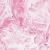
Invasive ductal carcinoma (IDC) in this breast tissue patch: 0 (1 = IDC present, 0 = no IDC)